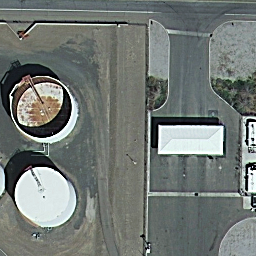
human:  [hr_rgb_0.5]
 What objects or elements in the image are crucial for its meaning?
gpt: storage tanks